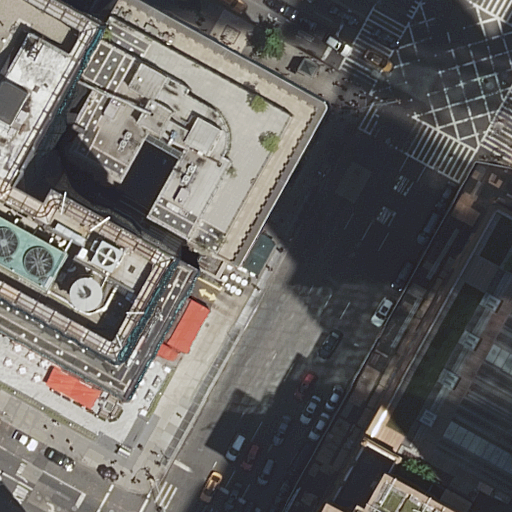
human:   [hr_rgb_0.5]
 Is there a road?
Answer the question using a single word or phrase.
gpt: yes

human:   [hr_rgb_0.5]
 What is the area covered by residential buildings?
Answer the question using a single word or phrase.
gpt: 905m2

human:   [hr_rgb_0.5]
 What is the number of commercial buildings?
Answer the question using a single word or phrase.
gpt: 1

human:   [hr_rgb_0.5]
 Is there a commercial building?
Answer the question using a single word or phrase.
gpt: yes

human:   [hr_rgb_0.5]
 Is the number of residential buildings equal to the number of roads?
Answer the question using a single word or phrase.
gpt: no

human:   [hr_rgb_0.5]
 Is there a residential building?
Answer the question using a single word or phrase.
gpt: yes

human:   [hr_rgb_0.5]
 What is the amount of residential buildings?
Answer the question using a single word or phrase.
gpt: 1

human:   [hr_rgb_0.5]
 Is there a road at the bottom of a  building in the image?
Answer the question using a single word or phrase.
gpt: yes

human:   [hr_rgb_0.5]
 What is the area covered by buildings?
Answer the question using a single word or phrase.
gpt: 2536m2

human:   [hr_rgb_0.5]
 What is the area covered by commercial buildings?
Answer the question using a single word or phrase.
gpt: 1628m2

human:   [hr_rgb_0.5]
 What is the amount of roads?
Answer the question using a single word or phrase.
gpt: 5

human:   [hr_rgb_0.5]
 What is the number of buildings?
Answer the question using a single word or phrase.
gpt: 3

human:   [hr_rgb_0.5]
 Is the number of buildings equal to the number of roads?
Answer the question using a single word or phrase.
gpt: no

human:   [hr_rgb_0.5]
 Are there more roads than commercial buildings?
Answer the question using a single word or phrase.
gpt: yes

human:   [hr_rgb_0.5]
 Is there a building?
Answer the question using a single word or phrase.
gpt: yes

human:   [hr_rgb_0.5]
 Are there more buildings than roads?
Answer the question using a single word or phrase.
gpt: no

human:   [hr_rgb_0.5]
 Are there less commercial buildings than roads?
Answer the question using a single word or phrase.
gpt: yes

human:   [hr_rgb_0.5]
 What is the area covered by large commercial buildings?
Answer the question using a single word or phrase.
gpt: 1628m2

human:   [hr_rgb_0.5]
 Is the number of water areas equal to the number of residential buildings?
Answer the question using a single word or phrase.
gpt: no

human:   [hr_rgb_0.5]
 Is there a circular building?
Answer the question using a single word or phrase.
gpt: no

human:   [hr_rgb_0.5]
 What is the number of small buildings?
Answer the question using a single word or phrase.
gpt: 1

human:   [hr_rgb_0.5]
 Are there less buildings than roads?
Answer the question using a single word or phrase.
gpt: yes

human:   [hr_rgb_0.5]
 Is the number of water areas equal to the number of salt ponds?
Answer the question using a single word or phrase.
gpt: yes

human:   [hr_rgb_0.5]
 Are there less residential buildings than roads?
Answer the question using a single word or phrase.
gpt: yes

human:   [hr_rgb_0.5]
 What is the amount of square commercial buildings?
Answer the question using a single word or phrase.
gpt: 0

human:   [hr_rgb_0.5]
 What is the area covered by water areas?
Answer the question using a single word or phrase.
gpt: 0m2

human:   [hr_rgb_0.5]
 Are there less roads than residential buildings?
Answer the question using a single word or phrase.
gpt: no

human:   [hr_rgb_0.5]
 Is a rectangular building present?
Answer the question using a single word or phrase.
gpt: yes

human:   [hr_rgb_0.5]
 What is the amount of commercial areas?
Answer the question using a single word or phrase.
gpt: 0

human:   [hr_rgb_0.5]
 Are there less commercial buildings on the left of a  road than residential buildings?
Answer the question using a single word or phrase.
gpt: no

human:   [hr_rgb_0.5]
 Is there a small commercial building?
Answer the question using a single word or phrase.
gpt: no

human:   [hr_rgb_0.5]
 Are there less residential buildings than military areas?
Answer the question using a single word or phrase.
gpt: no

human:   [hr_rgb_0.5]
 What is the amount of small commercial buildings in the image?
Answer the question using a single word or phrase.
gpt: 0

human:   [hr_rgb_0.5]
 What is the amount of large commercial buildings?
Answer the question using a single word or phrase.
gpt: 1

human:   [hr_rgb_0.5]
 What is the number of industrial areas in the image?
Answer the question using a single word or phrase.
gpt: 0

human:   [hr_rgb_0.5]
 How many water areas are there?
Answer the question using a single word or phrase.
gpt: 0

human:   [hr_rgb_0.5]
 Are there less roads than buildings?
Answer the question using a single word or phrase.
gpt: no

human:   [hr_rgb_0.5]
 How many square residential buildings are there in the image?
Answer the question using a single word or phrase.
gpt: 0

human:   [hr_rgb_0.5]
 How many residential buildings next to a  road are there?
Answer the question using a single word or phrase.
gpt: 1

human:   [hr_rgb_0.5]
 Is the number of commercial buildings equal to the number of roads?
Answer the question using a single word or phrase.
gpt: no

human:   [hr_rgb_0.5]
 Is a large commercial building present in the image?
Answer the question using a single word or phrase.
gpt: yes

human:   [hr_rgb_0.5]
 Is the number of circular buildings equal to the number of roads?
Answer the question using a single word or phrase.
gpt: no

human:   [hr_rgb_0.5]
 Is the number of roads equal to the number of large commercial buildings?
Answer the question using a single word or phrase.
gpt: no

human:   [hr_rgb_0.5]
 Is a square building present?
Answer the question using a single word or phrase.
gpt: no

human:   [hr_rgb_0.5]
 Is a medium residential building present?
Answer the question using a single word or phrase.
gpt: no

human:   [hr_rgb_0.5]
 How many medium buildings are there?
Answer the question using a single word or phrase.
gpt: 0

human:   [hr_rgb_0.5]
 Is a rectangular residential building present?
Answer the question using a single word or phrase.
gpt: yes

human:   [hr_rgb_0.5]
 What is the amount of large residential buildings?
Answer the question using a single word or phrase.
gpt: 1

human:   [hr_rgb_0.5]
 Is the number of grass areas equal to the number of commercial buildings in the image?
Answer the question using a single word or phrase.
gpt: no

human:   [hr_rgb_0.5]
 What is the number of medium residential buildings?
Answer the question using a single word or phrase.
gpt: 0

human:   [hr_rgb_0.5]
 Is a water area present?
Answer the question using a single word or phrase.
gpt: no

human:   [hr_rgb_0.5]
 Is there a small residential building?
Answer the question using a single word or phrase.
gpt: no

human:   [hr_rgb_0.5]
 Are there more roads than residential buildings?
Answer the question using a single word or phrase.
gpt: yes

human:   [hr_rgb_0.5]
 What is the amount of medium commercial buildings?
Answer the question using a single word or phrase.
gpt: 0

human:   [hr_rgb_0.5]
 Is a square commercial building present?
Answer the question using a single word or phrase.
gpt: no

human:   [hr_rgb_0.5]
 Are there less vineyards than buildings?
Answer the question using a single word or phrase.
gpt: yes

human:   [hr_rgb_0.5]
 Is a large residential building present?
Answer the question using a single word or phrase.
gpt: yes

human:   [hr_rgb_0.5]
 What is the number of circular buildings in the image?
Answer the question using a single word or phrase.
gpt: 0

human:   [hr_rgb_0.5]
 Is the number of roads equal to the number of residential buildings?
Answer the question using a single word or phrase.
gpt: no

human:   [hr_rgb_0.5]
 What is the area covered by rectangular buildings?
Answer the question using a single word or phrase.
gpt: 908m2

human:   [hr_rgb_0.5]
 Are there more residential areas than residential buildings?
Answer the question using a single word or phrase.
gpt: no

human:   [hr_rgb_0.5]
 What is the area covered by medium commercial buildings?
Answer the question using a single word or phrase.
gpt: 0m2

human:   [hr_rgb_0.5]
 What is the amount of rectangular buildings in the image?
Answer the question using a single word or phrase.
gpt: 2

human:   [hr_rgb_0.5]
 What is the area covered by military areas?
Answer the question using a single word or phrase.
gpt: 0m2